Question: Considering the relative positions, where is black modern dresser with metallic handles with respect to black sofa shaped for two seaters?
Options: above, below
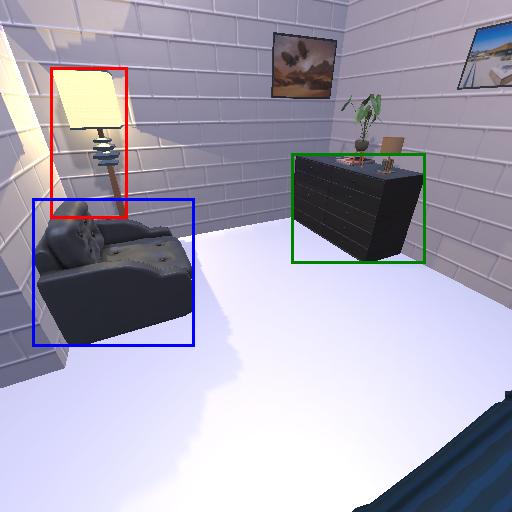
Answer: above